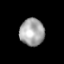
Tissue: lung
Cell type: Fibroblasts
Senescence score: 0.1822
Nuclear area (px): 654
Mean DAPI intensity: 166.821